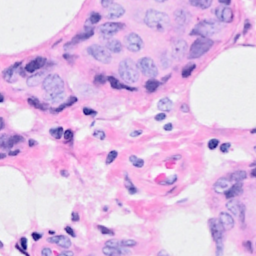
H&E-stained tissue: Breast